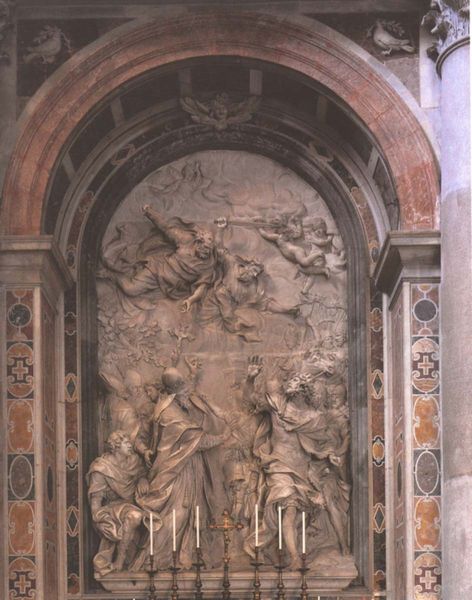
Titel: Attilas Vertreibung durch Papst Leo
Künstler: Alessandro Algardi
Standort: Rom, S. Pietro (EU - I - Latium)
Schlagwörter: gott, himmel, marmor, säule, leute, malerei, erde, engel, relief, bogen, kerzen, kreuz, schwert, angel, altar, kerzenleuchter, krieger, platten, god, marie, symbole, grabmal, geist, romanisch, arch